Field crop: maize
Growth stage: 1
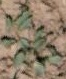
Species: convolvulus